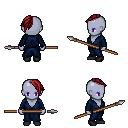
a pixel art fantasy rpg character, female body template, dark elf, purple skin, blue robe, metal pants, brunette long mohawk hairstyle, black shoes, spear, four views (front, back, left, right), 2x2 character sprite sheet, small pixel art, hard edges, no anti-aliasing